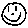
Label: smiley face